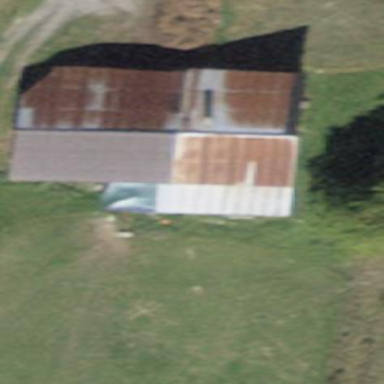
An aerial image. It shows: Farm building.